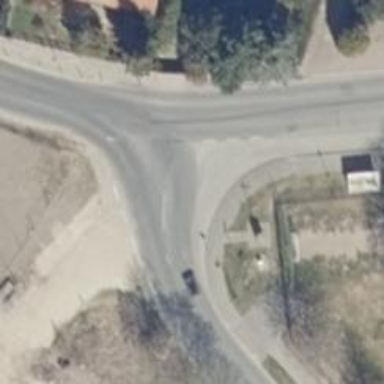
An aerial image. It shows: Tertiary road with asphalt surface.